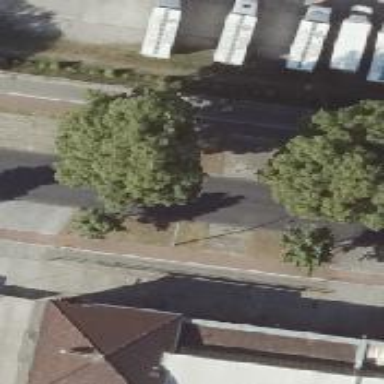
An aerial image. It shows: Unmarked crossing on footway.